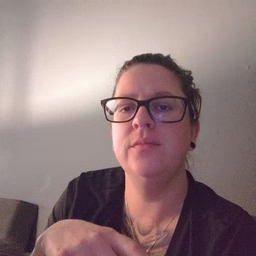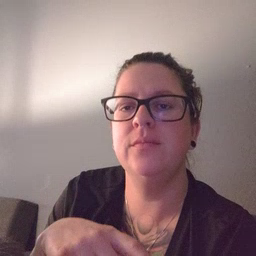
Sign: hear